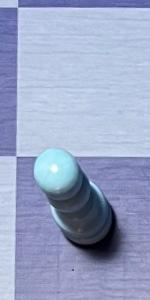
Label: Pawn_White